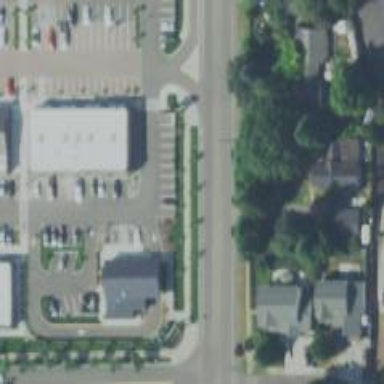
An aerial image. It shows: Secondary road with sidewalk on the left.